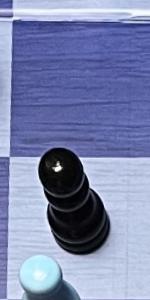
Label: Pawn_Black